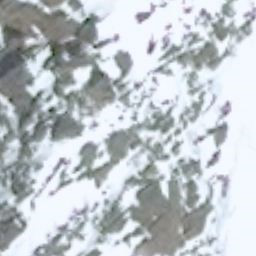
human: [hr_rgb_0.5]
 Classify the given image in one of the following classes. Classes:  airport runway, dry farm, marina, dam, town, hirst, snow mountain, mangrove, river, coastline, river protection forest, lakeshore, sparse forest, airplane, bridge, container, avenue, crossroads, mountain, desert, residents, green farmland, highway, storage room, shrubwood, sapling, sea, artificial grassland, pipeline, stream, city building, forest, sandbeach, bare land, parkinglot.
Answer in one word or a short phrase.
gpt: snow mountain